Field crop: maize
Growth stage: 2
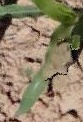
Species: maize